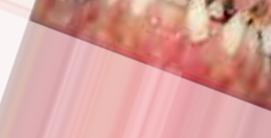
Condition: Caries